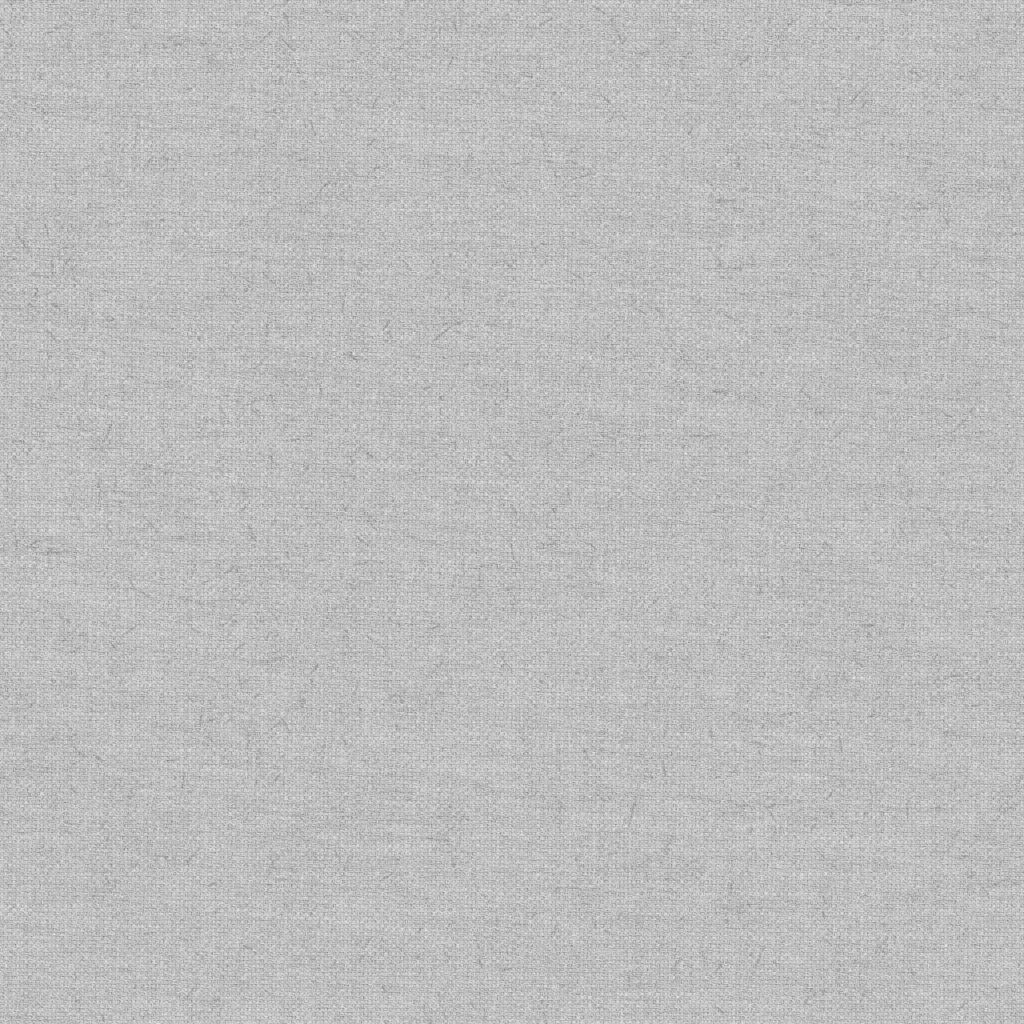
Texture map type: AmbientOcclusion